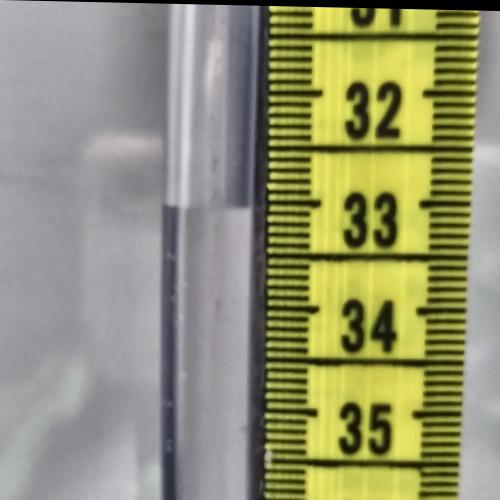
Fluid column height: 33.1 cm